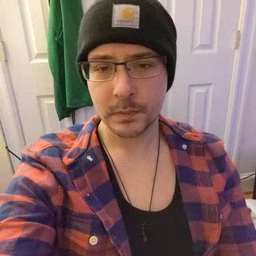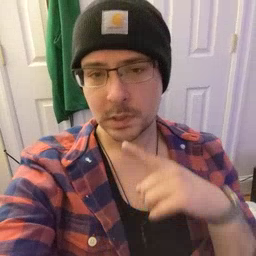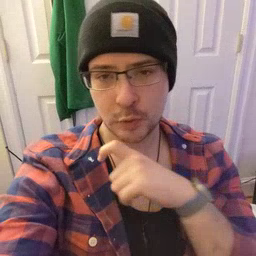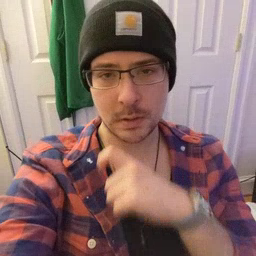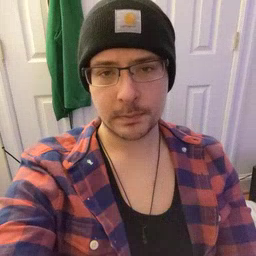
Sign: cereal